Current action and preconditions to check: trajectory_clear

Your task: For each precondition in the list above, predict whether it will hold at this action.

Consider the current scene as observed from the mobile robot's camera, and analyze the predicted future states of all dynamic agents (e.g., people, animals, vehicles, or any moving entities) within the NEXT SECOND.

IMPORTANT: Only answer "very likely" if you are absolutely certain—based on strong, clear evidence—that a dynamic agent will violate the precondition in the predicted future state. Do NOT answer "very likely" for unlikely, ambiguous, or low-probability risks.

Ask yourself for each precondition: Is there a high probability, with clear and convincing evidence, that the predicted future states of any dynamic agent will interfere with the predicted future state of the currently executing action within the NEXT SECOND, causing that precondition to fail?

Assess the risk level based on these predictions. Use "likely" or "very likely" if motions create a clear risk of interference.

Use "neutral" or "improbable" if agents are nearby but their predicted paths are clearly diverging or non-conflicting.

Failure Risk Categories: "very improbable", "improbable", "neutral", "likely", "very likely"

Answer Format: Output ONLY the probability_of_failure value from these categories: "very improbable", "improbable", "neutral", "likely", "very likely"

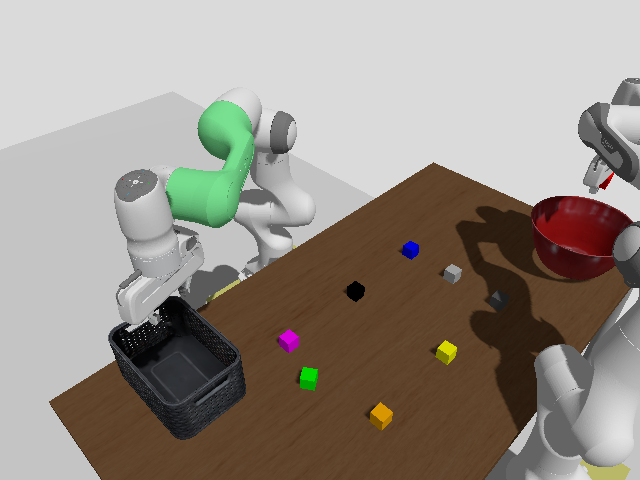

Answer: very improbable